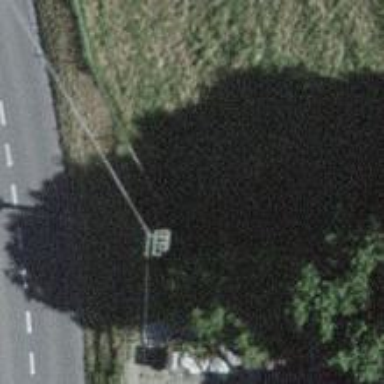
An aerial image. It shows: Power pole.